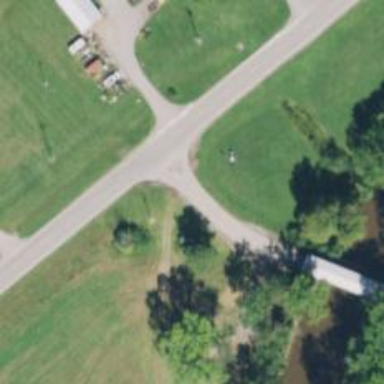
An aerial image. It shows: Tertiary road.